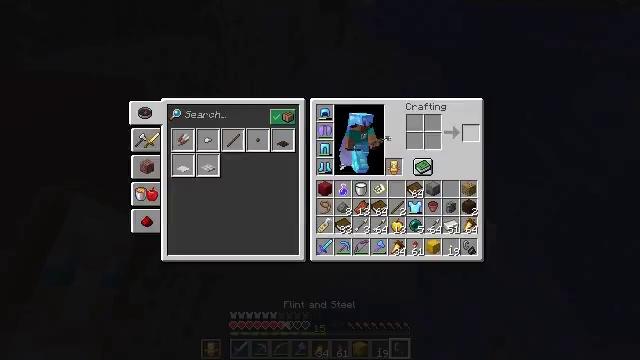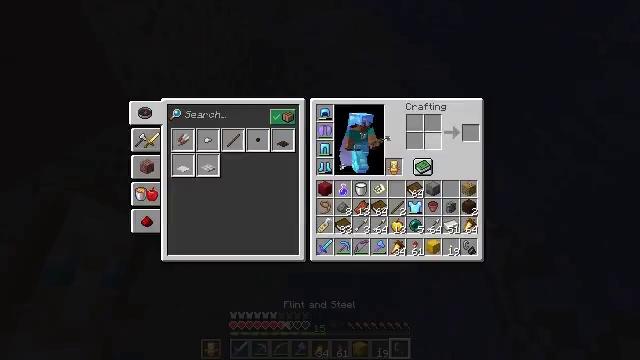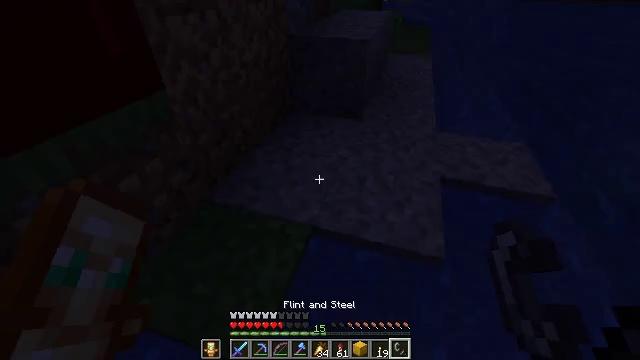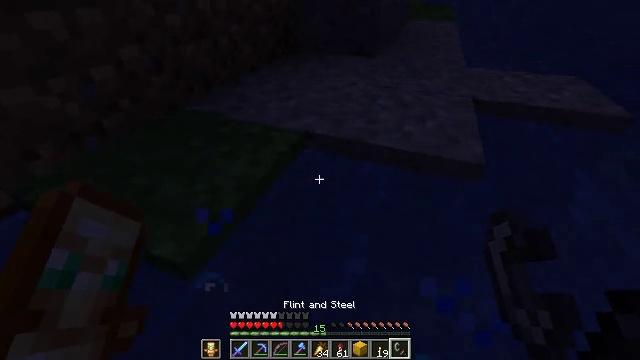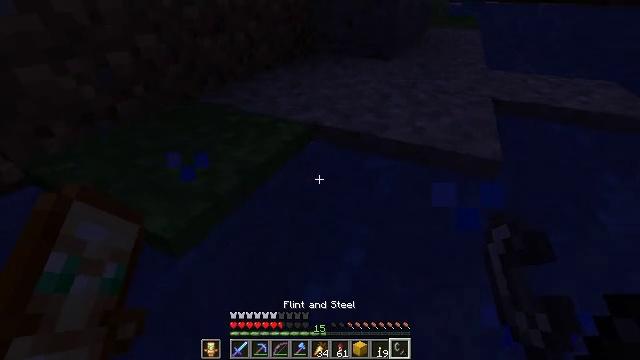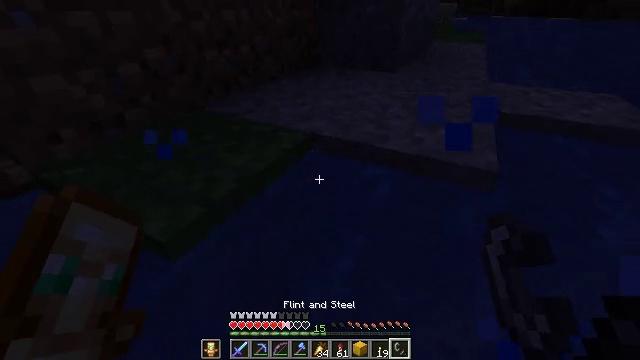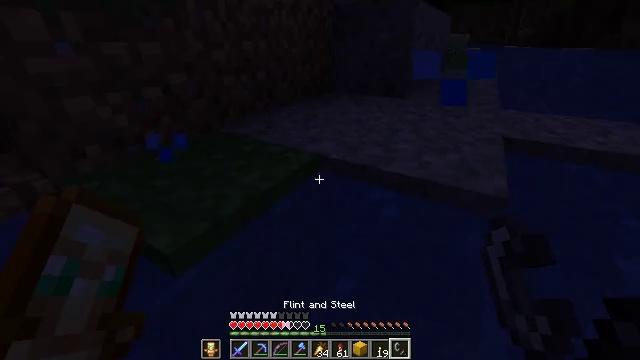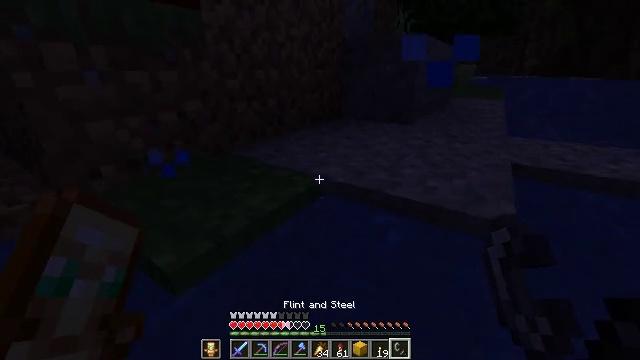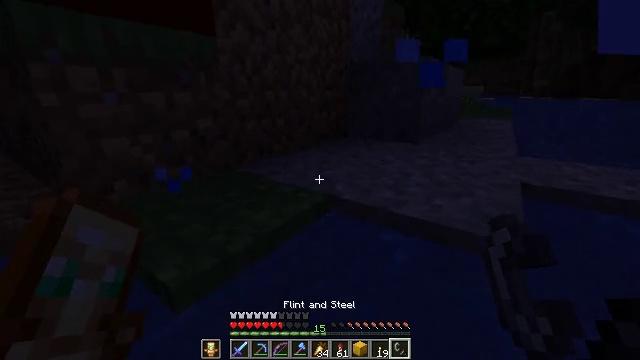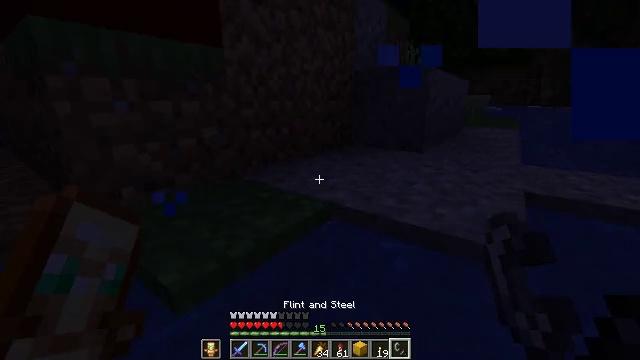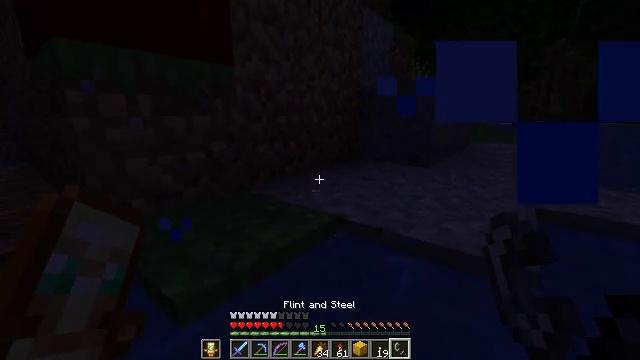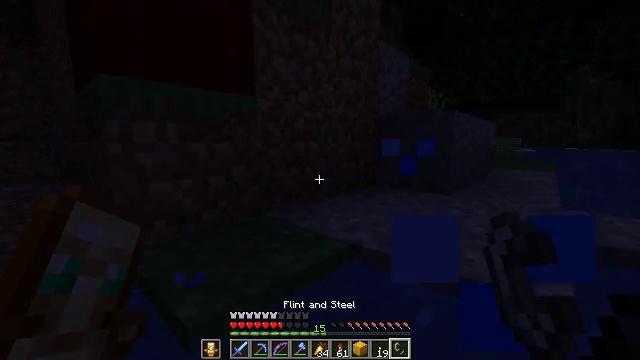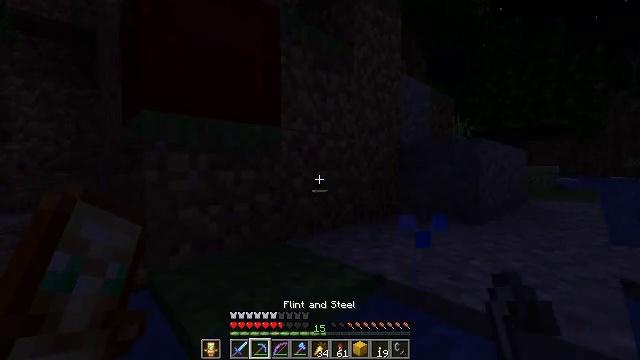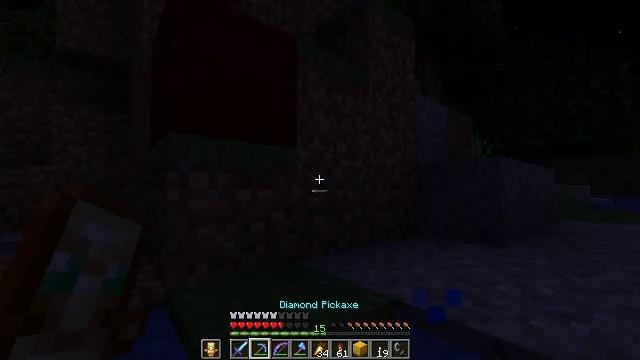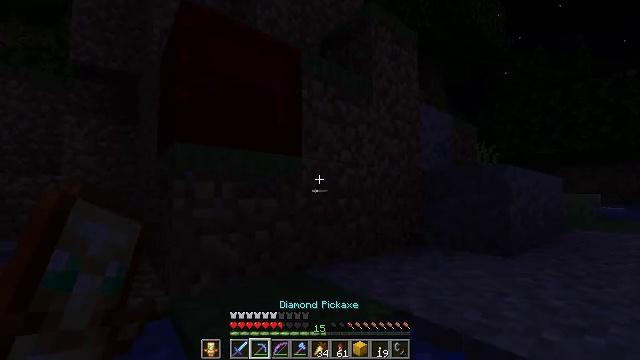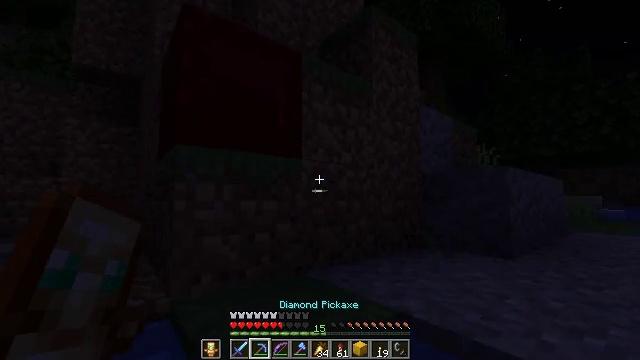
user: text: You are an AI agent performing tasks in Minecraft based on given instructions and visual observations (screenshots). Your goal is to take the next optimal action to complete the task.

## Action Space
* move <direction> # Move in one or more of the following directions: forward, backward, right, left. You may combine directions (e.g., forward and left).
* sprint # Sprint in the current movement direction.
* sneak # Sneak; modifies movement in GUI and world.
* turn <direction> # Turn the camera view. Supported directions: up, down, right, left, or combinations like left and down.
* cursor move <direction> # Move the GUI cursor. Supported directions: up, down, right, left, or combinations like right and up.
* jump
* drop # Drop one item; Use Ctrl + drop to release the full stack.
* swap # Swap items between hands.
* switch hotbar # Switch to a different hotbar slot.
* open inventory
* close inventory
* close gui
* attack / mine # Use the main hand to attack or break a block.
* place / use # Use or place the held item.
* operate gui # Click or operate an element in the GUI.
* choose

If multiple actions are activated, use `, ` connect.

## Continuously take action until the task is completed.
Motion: motion action
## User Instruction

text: Mine the red shulker box.
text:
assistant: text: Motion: cursor move left, open gui
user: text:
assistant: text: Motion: cursor move left and up
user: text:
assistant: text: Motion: turn left, close gui
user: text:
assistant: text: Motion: turn left and up, open inventory
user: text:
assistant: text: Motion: turn left and up
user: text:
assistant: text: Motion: turn left and up
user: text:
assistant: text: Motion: turn left and up
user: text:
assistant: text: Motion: turn left and up
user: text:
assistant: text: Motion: turn left and up
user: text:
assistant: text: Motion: turn left and up
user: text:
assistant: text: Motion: turn left and up
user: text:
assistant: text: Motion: turn left and up, switch to hotbar 2
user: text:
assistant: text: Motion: turn left and up, switch to hotbar 2
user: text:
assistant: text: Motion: turn left and up, switch to hotbar 2
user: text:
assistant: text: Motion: no_op
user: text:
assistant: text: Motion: turn left and up
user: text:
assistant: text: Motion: turn left and up
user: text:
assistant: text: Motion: move forward
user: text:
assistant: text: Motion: move forward
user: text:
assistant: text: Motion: move forward, turn left and up
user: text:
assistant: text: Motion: move forward, turn left and up, jump
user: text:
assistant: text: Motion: move forward, jump
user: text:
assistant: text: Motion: move forward, jump
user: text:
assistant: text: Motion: move forward, jump
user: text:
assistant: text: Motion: move forward, turn left and down, jump
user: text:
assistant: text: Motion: move forward, turn left and down, jump
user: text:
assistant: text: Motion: move forward, jump
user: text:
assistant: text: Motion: move forward, jump
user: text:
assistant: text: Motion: move forward, turn left and down, jump
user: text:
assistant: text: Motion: move forward, turn left and down, attack / mine, jump